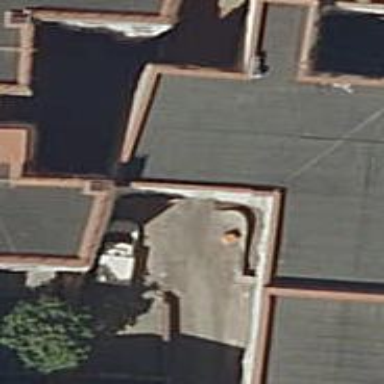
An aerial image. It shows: Driveway tunnel under the road.